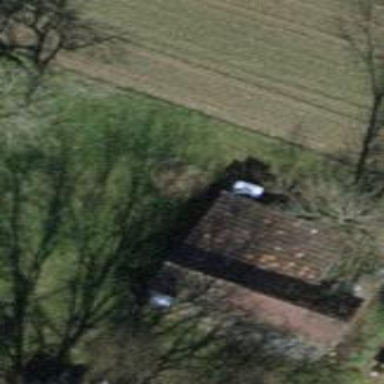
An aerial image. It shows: Shed.